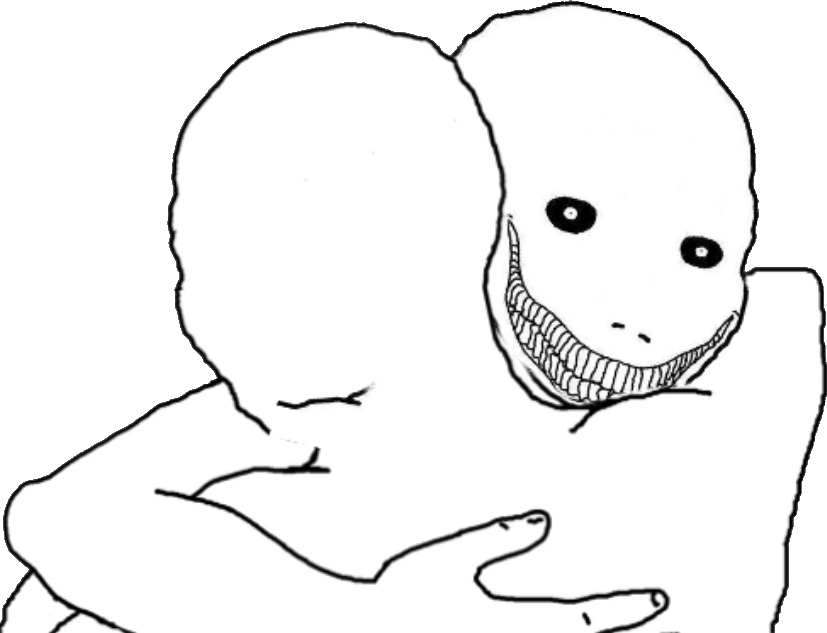
Label: 5_Oomer